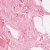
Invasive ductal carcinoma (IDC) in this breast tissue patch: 0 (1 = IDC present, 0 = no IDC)